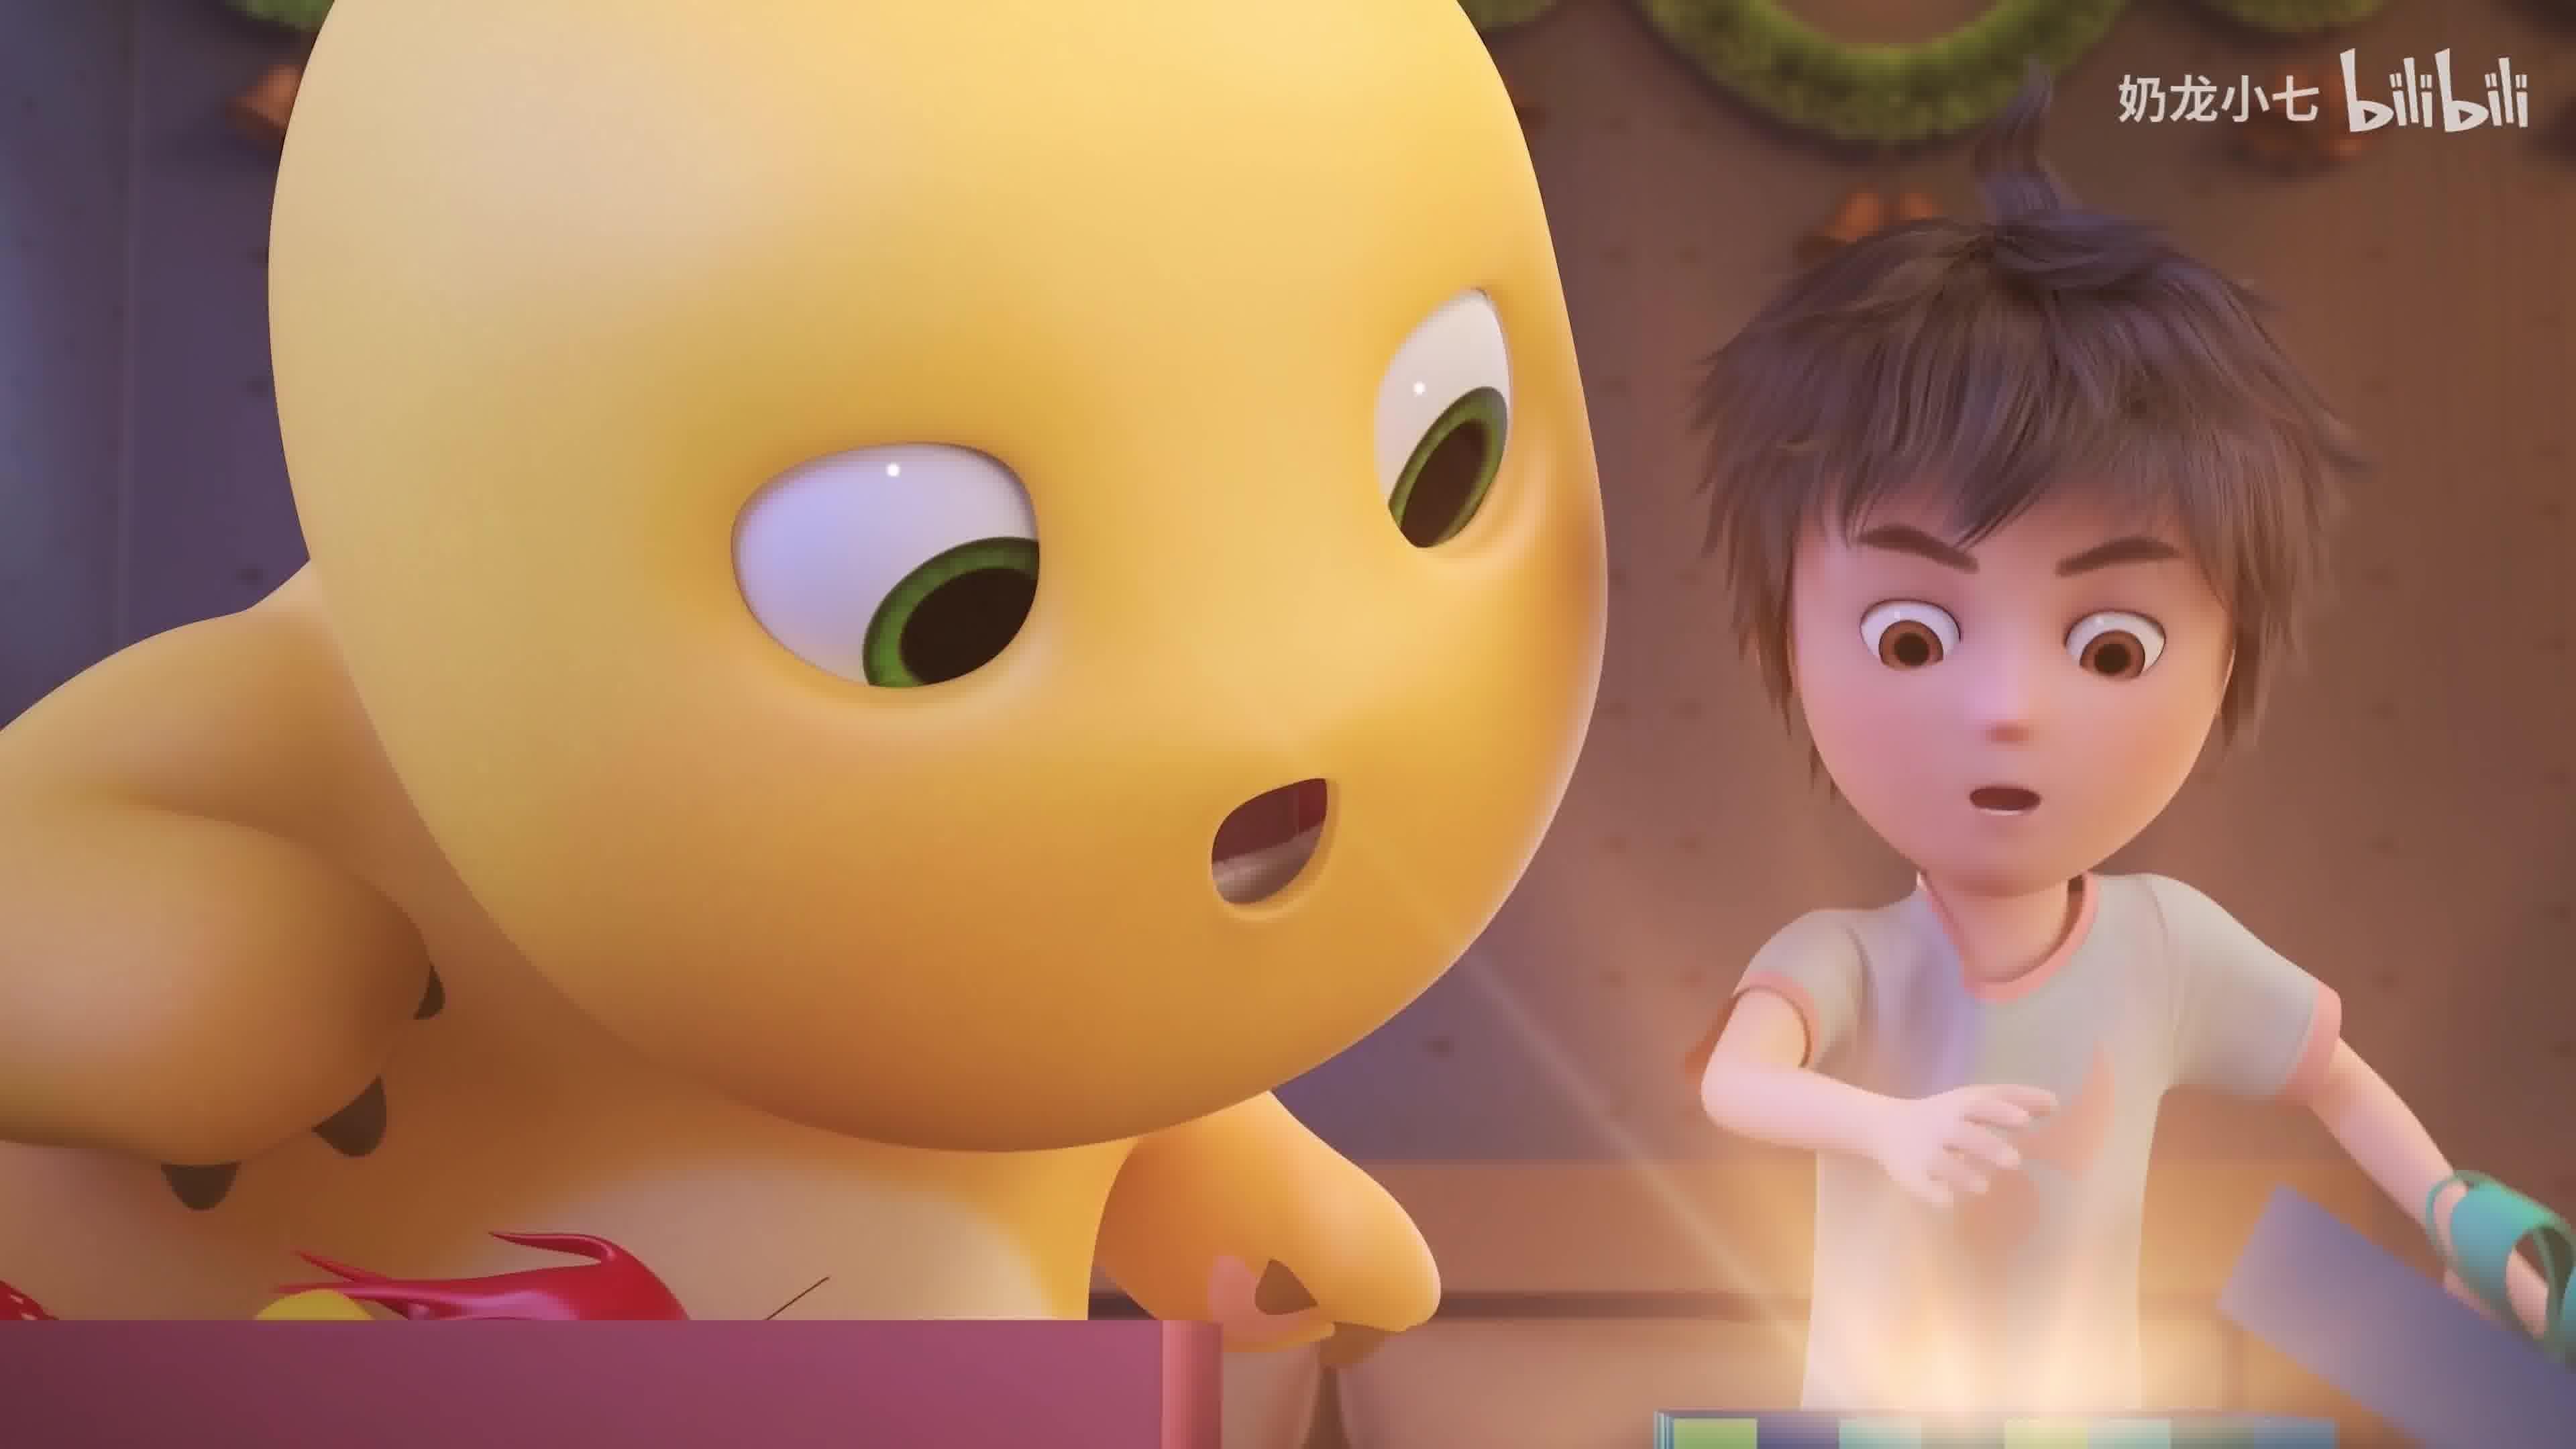
Label: nailong